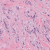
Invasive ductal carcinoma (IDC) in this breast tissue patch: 1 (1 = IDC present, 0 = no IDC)